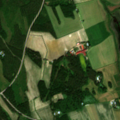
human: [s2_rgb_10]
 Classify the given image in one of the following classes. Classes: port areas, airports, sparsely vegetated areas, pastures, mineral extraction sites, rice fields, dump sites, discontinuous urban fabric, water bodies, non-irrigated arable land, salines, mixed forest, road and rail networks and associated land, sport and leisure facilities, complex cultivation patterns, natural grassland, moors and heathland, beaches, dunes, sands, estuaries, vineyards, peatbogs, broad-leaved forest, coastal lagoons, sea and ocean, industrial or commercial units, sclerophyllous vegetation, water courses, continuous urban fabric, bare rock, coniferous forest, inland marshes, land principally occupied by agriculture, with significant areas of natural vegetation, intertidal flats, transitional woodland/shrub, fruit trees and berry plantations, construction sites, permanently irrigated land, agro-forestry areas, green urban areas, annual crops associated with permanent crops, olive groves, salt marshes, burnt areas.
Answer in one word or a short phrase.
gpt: non-irrigated arable land, land principally occupied by agriculture, with significant areas of natural vegetation, mixed forest